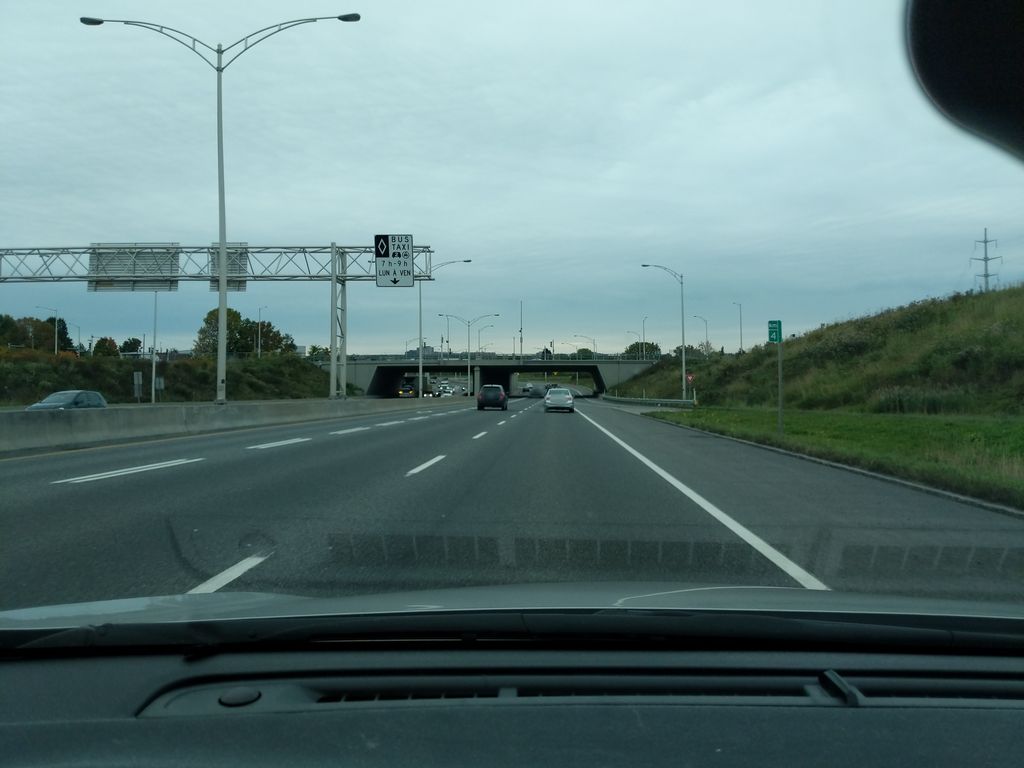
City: quebec_city